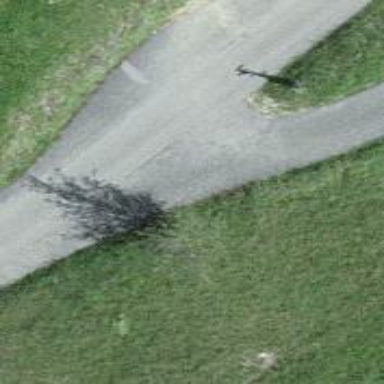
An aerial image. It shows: Smoothly paved residential road.